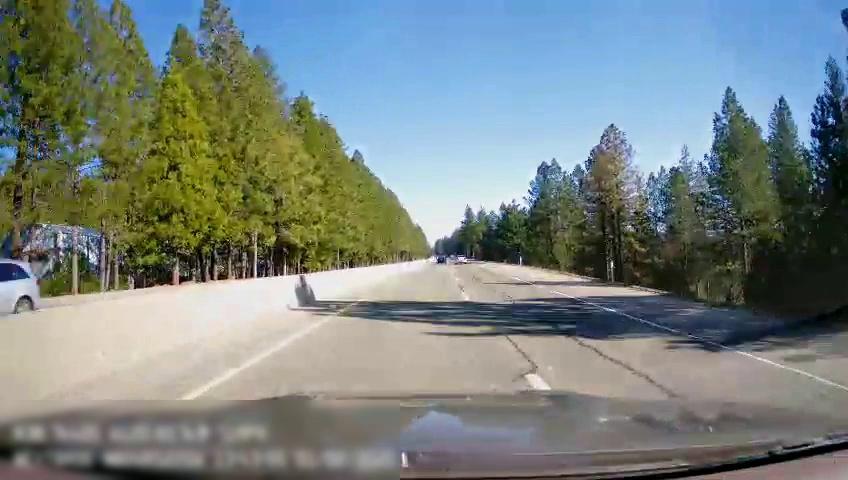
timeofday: Day
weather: Sunny
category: Drivable Space
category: Vehicles | Car
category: Vehicles | Car
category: Vehicles | Car
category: Lanes | Alternate Lane
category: Lanes | Current Lane
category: Lanes | Alternate Lane